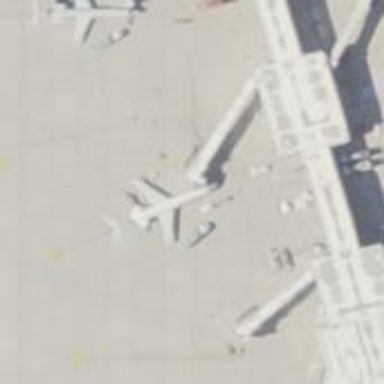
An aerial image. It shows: Airport gate.